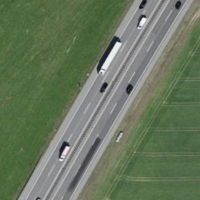
EUNIS habitat code: 57
Species observed at this site:
Milvus milvus